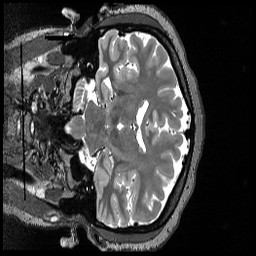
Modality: T2w
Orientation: coronal
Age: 21
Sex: female
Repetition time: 3.2 s
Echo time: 0.563 s